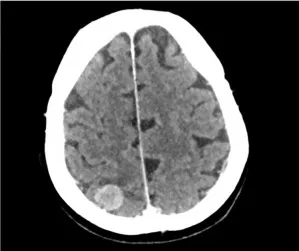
Development of an asymptomatic brain metastasis in patient case 1. On October 2, 2017.
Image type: radiology (ct)